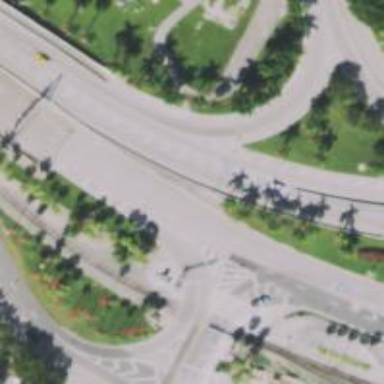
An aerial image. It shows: Primary highway with expressway characteristics.